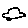
Label: car